Aerial crown-view tile of a tropical tree (Barro Colorado Island, Panama), acquired 20240716:
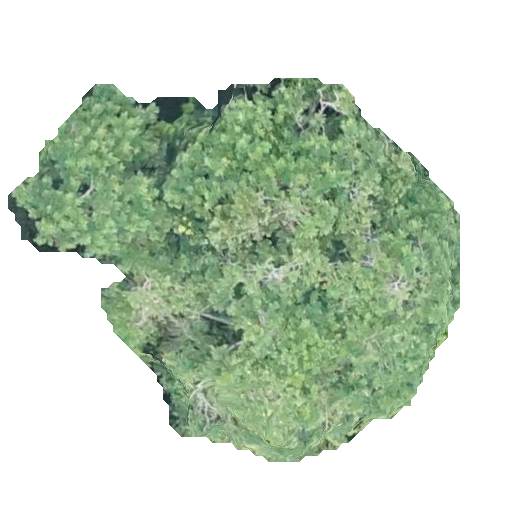
Species: Anacardium excelsum
GBIF accepted scientific name: Anacardium excelsum
Crown area: 183.123 m²